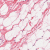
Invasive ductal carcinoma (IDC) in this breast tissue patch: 0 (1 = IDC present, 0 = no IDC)